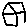
Label: house